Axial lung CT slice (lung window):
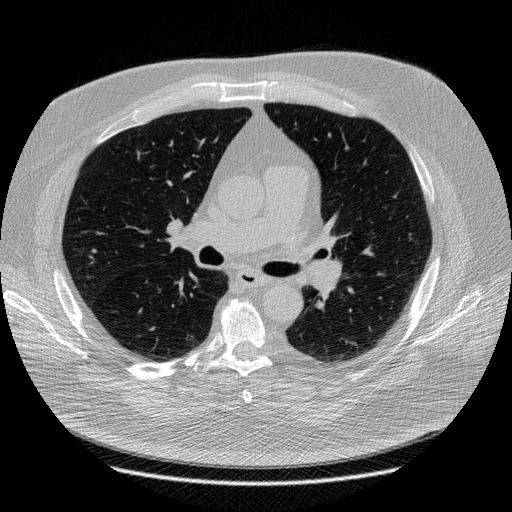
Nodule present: no